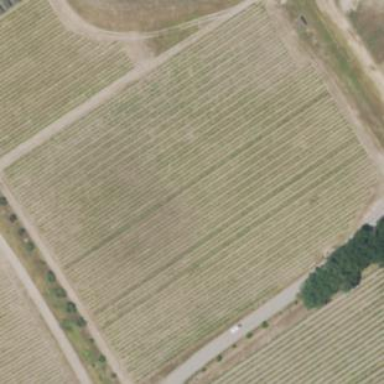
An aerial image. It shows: Vineyard growing grapes.